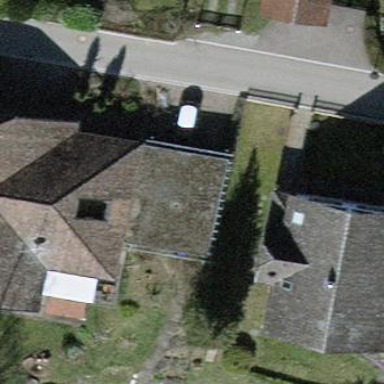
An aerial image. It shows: Garage.